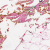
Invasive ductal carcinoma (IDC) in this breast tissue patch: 0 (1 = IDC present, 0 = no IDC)